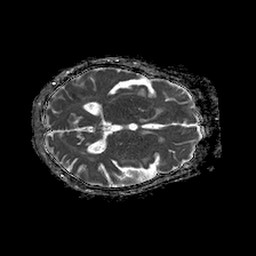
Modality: ADC
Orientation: axial
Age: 71
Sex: female
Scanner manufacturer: philips
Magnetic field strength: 1.5 T
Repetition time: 4.6 s
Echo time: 0.08631 s